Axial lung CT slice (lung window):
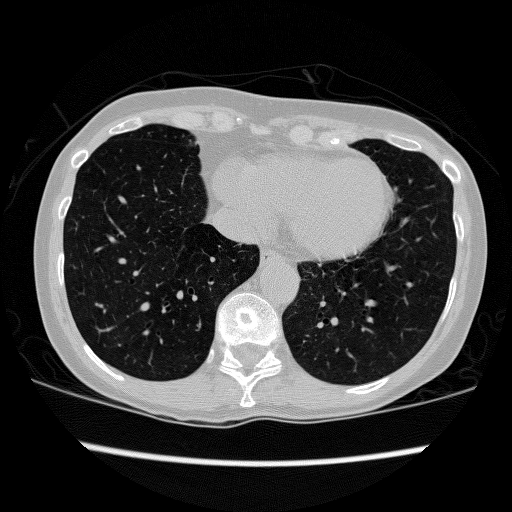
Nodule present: no